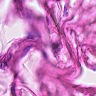
Metastatic tissue present: no